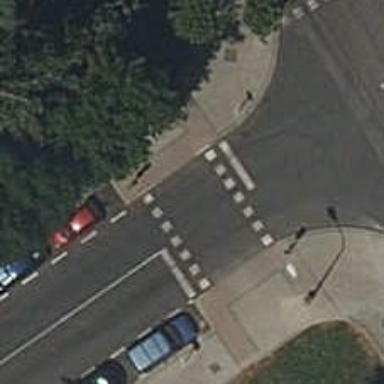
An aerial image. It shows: Road crossing with traffic signals.